Field crop: maize
Growth stage: 2
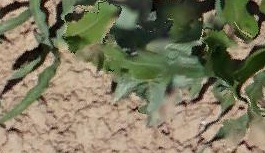
Species: maize